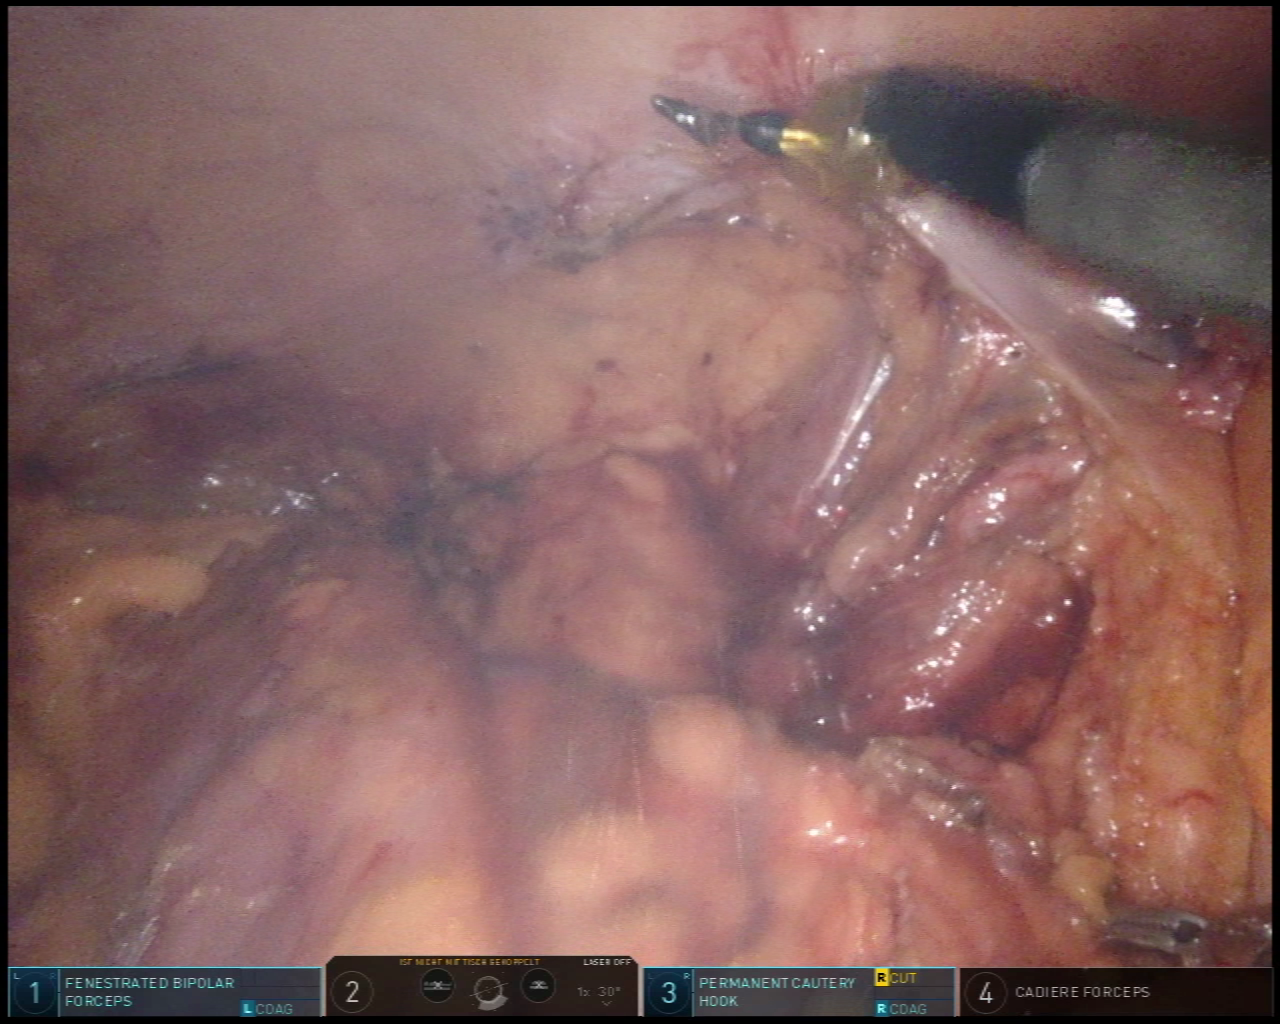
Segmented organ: ureter
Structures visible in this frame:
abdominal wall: yes
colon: yes
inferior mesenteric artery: no
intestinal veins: no
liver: no
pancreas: no
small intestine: no
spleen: no
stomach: no
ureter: yes
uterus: no
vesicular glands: no